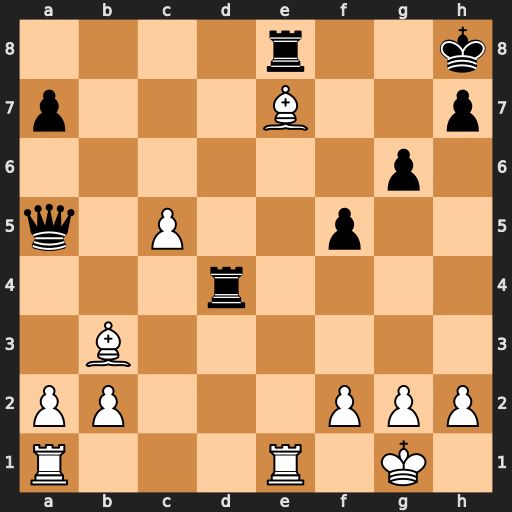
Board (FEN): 4r2k/p3B2p/6p1/q1P2p2/3r4/1B6/PP3PPP/R3R1K1
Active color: w
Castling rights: -
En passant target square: -
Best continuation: Bf6#